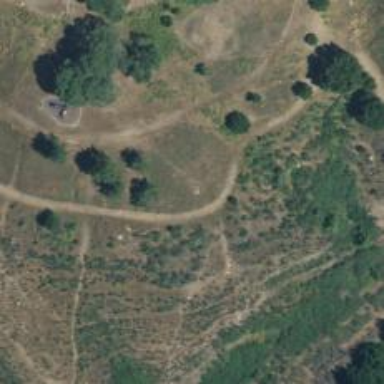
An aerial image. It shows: Disc golf basket.